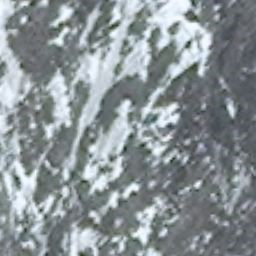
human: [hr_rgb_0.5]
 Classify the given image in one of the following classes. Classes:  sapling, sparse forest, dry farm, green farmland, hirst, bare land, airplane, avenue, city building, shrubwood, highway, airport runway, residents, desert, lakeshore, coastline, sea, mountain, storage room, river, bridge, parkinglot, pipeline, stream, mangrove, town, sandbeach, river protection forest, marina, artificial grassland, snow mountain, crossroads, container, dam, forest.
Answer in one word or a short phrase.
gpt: snow mountain